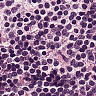
Metastatic tissue present: no